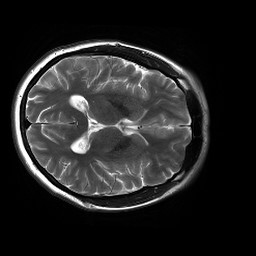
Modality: T2w
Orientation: axial
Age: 25
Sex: female
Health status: healthy
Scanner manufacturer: siemens
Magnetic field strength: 3 T
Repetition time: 4.01 s
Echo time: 0.116 s